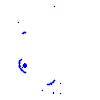
Particle: pion